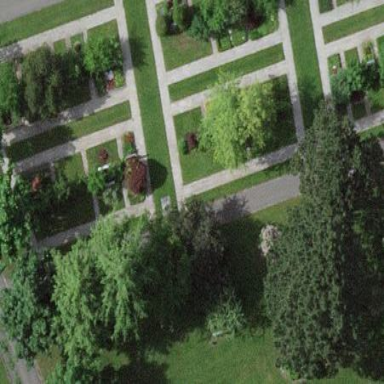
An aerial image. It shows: Sector within cemetery.